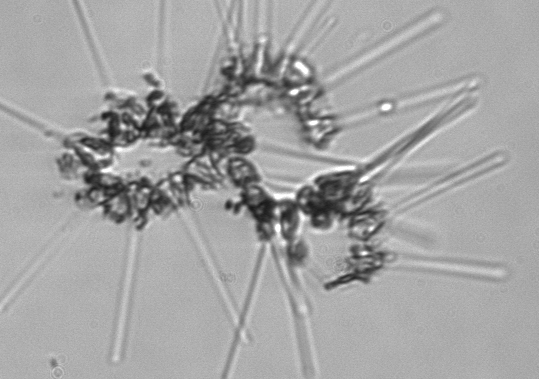
Label: Asterionellopsis_glacialis